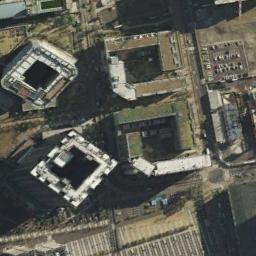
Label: commercial_area